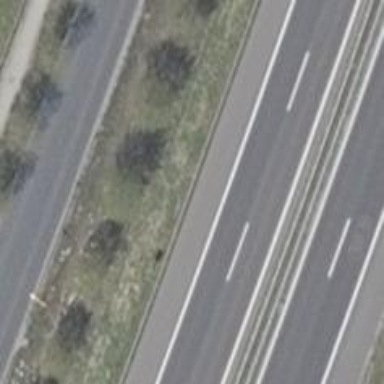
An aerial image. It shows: This is trunk highway with motorroad.